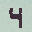
Label: 4